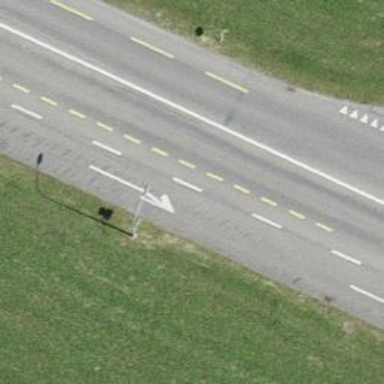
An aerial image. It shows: Asphalt road classified as primary highway.